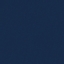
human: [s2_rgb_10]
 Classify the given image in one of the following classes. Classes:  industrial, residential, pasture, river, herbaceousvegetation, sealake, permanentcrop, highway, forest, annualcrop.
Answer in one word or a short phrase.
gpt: SeaLake